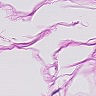
Metastatic tissue present: no